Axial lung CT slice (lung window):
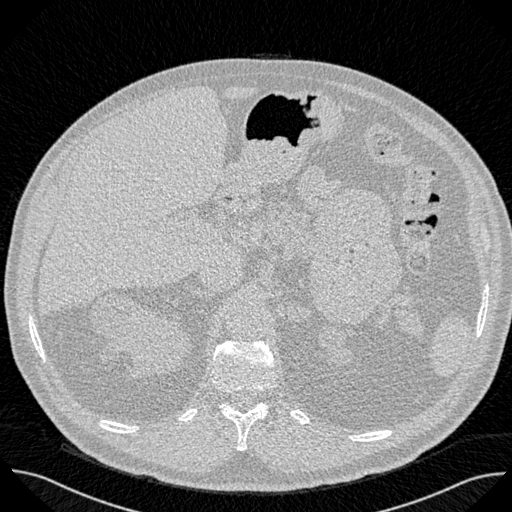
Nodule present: no